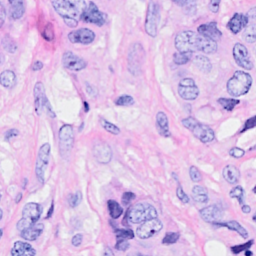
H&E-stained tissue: Breast